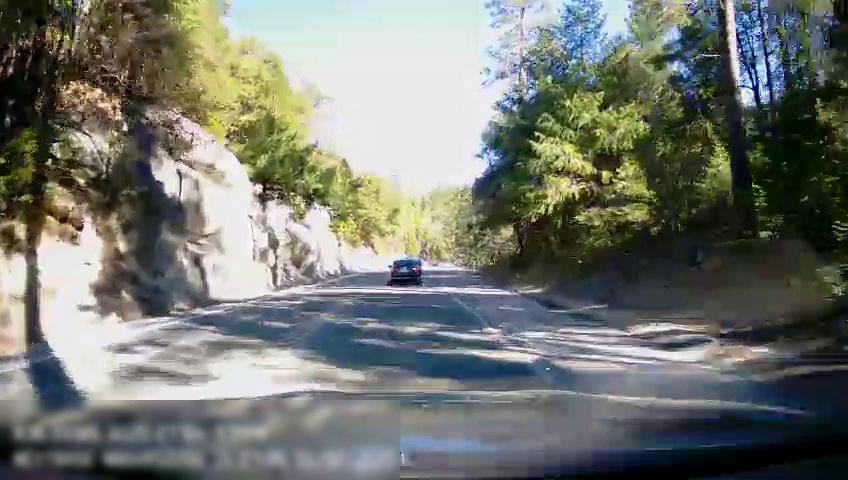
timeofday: Day
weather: Sunny
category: Drivable Space
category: Vehicles | Car
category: Lanes | Opposite Lane
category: Lanes | Current Lane